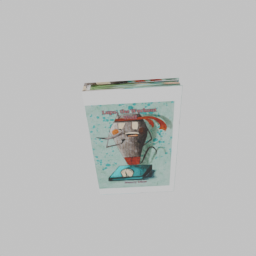
Label: tools